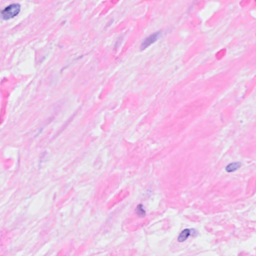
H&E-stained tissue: Breast